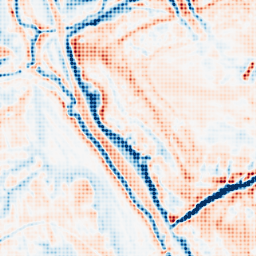
Category: multiscale
Decomposition family: dog
Decomposition parameters: sigma_low: 1
sigma_high: 5
Upsampling method: sinc_blackman
Upsampling parameters: scale: 4
kernel_size: 4
Upsampling scale: 4